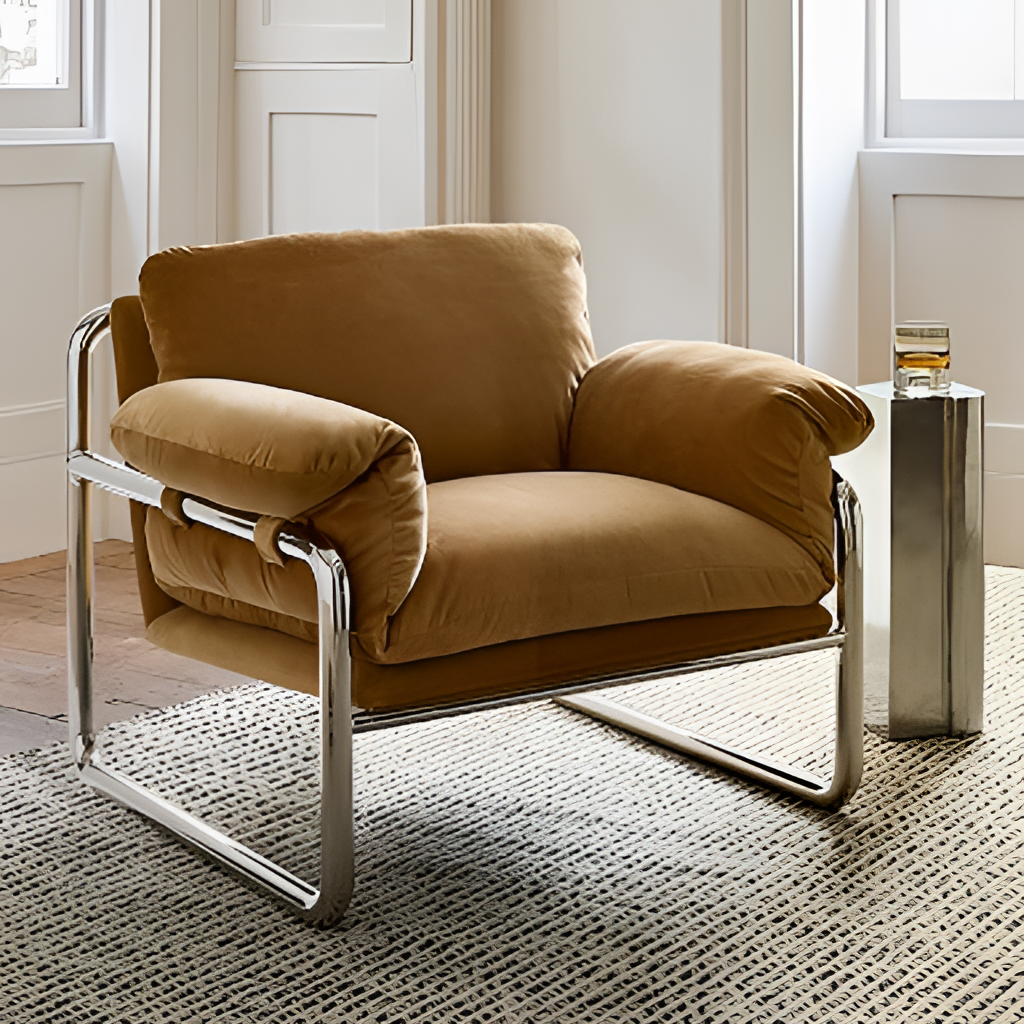
tan velvet armchair, living room, wood flooring, with herringbone pattern, modern, paint wallpaper, with solid pattern